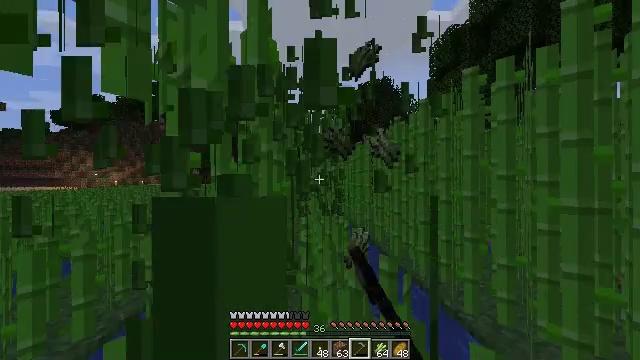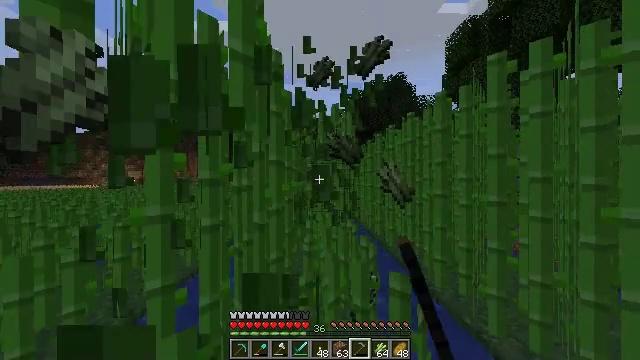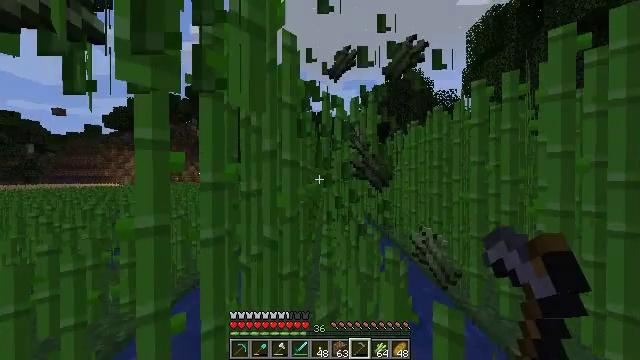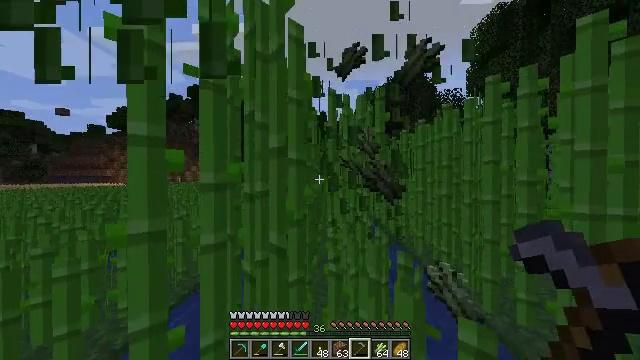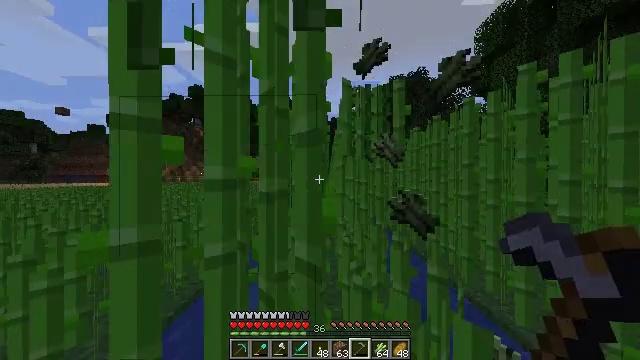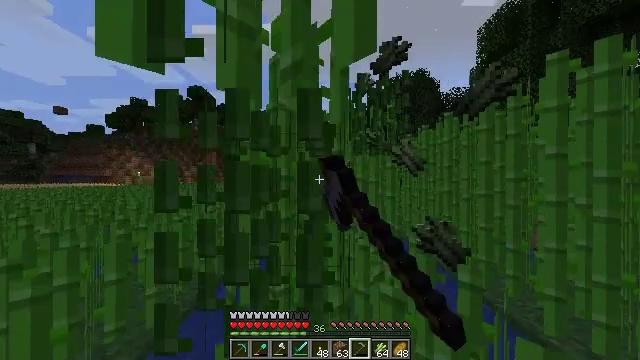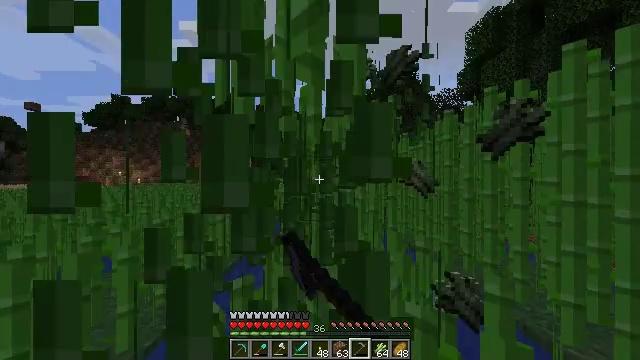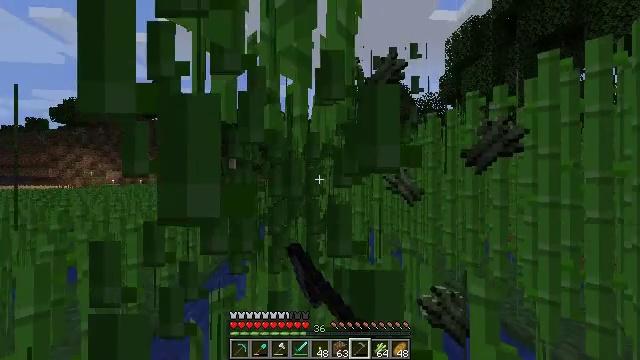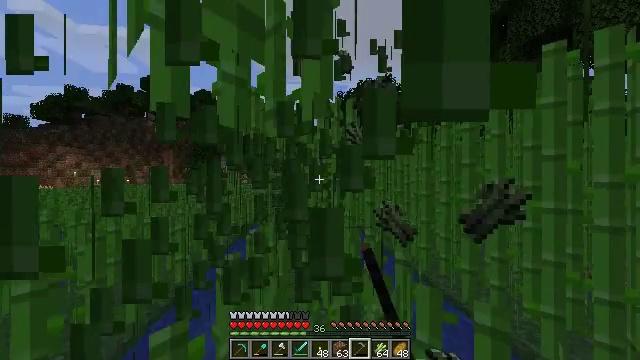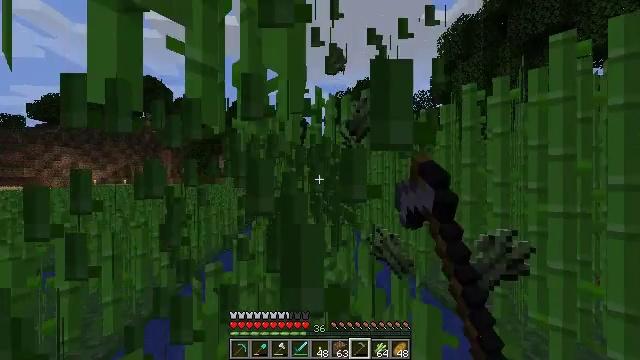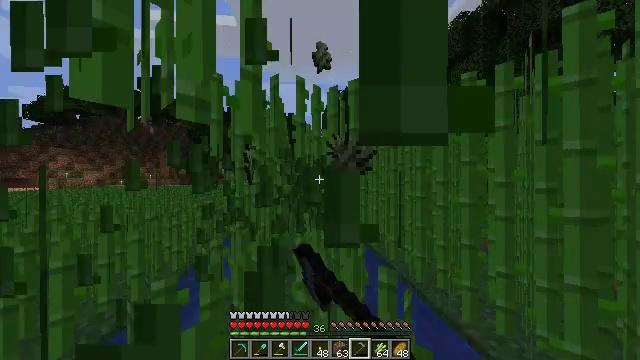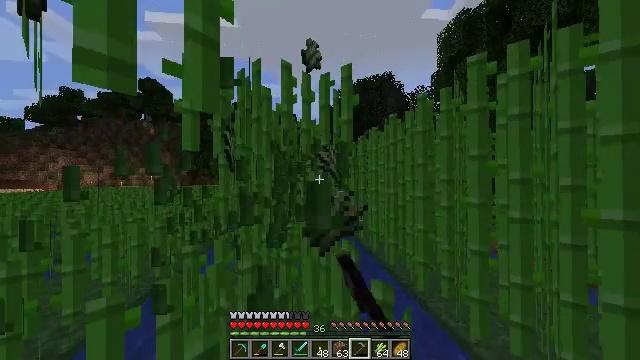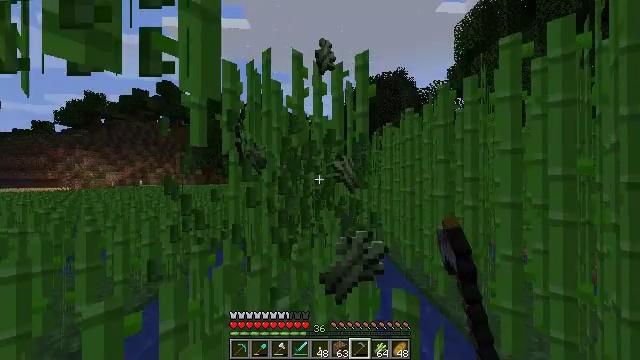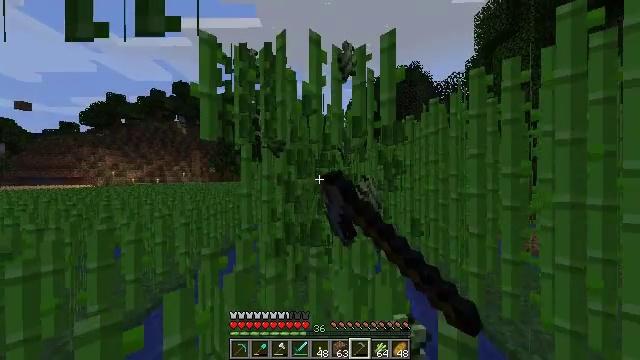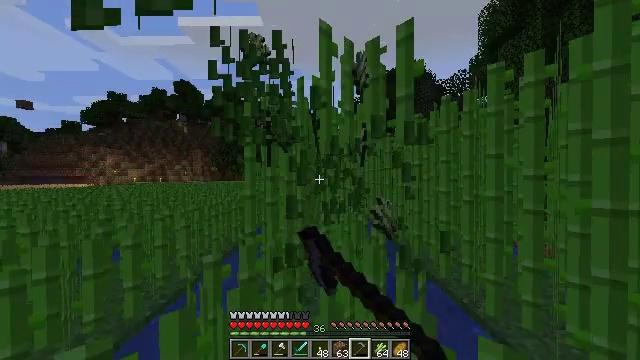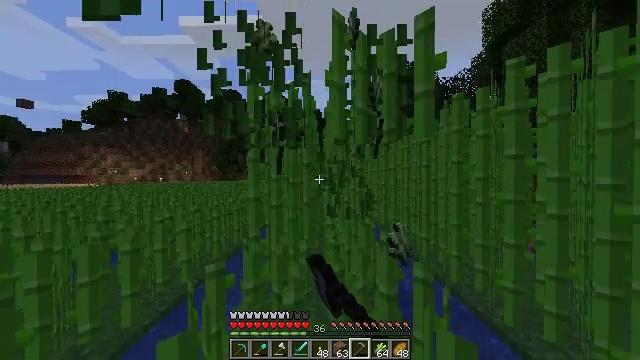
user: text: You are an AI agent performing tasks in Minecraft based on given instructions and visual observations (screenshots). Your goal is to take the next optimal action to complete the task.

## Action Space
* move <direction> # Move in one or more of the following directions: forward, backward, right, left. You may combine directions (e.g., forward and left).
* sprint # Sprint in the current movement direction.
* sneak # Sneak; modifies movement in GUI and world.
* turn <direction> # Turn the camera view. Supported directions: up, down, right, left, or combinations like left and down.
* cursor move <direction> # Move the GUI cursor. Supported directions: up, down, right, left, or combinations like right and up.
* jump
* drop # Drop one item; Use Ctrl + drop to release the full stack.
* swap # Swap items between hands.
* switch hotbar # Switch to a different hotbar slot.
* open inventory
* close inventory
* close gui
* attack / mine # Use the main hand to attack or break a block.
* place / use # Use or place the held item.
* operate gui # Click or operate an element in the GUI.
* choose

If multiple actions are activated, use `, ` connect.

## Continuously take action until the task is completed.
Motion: motion action
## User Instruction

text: Collect sugar cane near water sources.
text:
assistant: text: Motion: move forward and move left, sprint, turn left, attack / mine
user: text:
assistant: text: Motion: move forward and move left, sprint, turn left, attack / mine
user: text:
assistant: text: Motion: move forward and move left, sprint, attack / mine
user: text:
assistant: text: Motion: move forward and move left, sprint, attack / mine
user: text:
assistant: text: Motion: move forward and move left, sprint, attack / mine
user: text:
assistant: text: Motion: move forward and move right, sprint, turn right, attack / mine
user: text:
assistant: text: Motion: move forward and move right, sprint, turn right, attack / mine
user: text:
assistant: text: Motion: move forward and move right, sprint, turn right, attack / mine
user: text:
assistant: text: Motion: move forward and move right, sprint, attack / mine
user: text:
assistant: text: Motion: move forward and move right, sprint, attack / mine
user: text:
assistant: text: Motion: move forward, sprint, attack / mine
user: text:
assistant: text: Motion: move forward and move left, sprint, turn left, attack / mine
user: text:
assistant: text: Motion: move forward and move left, sprint, turn left, attack / mine
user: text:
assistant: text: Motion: move forward and move left, sprint, attack / mine
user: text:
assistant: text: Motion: move forward and move left, sprint, attack / mine
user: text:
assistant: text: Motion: move forward, sprint, attack / mine
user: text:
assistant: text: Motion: move forward, sprint, turn right, attack / mine
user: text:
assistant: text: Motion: move forward and move right, sprint, turn right, attack / mine
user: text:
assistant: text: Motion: move forward and move right, sprint, turn right, attack / mine
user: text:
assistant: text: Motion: move forward and move right, sprint, turn right, attack / mine
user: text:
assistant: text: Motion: move forward and move right, sprint, attack / mine
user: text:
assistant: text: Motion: move forward, sprint, attack / mine
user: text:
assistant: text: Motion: move forward and move left, sprint, turn left, attack / mine
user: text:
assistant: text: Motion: move forward and move left, sprint, turn left, attack / mine
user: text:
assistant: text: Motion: move forward and move left, sprint, turn left, attack / mine
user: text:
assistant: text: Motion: move forward and move left, sprint, attack / mine
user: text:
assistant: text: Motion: move forward and move left, sprint, attack / mine
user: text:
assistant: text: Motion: move forward, sprint, attack / mine
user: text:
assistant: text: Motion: move forward, sprint, turn right, attack / mine
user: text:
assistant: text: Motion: move forward and move right, sprint, turn right, attack / mine